Chest X-ray. View position: PA
Patient age: 33
Patient sex: F
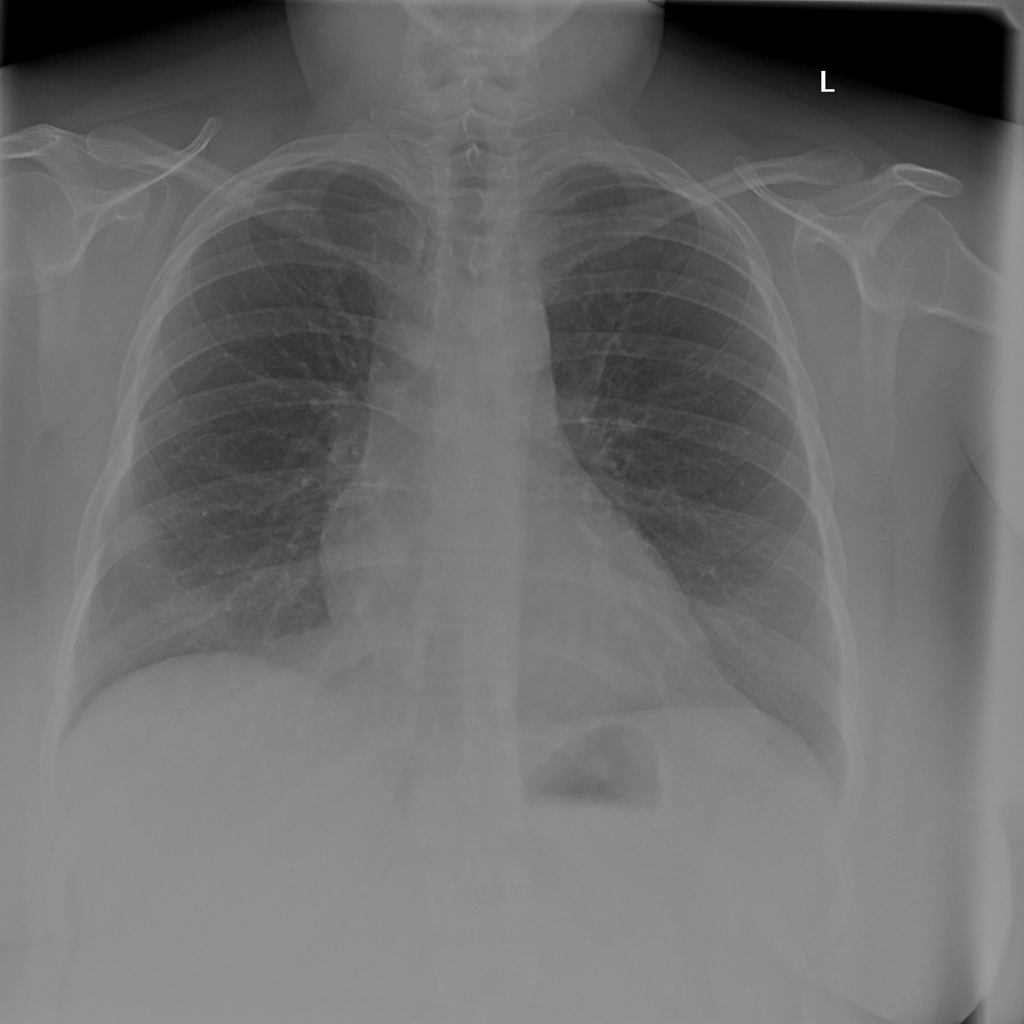
Finding: Pneumothorax